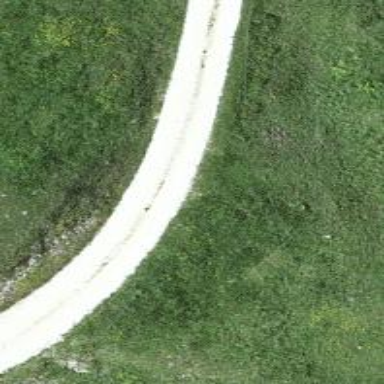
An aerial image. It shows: Service road with unpaved surface.